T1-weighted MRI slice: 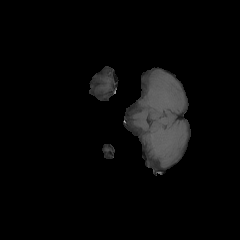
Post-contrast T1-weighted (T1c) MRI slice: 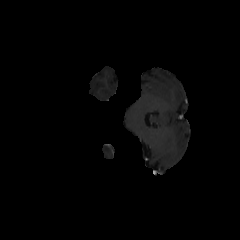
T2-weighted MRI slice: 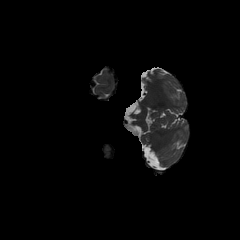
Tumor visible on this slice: no